Here is a 2-D grayscale rendering of raw bearing vibration samples (signal-to-image). Determine the bearing's health state. Answer with exactly one of: normal, inner_race, outer_race, ball.
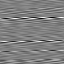
Answer: inner_race